Question: How to set the default controller in MVC4?
I've tried adding the below code to the Global.ascx but it said "Only assignment, call, increment, decrement, and new object expressions can be used as a statement", seems it can't find the "route", did I put it on the wrong place?
'''
routes.MapRoute(
"Default",
"{controller}/{action}/{id}",
new { controller = "Home", action = "Index",
id = UrlParameter.Optional }
);
'''
Below is the screenshot:

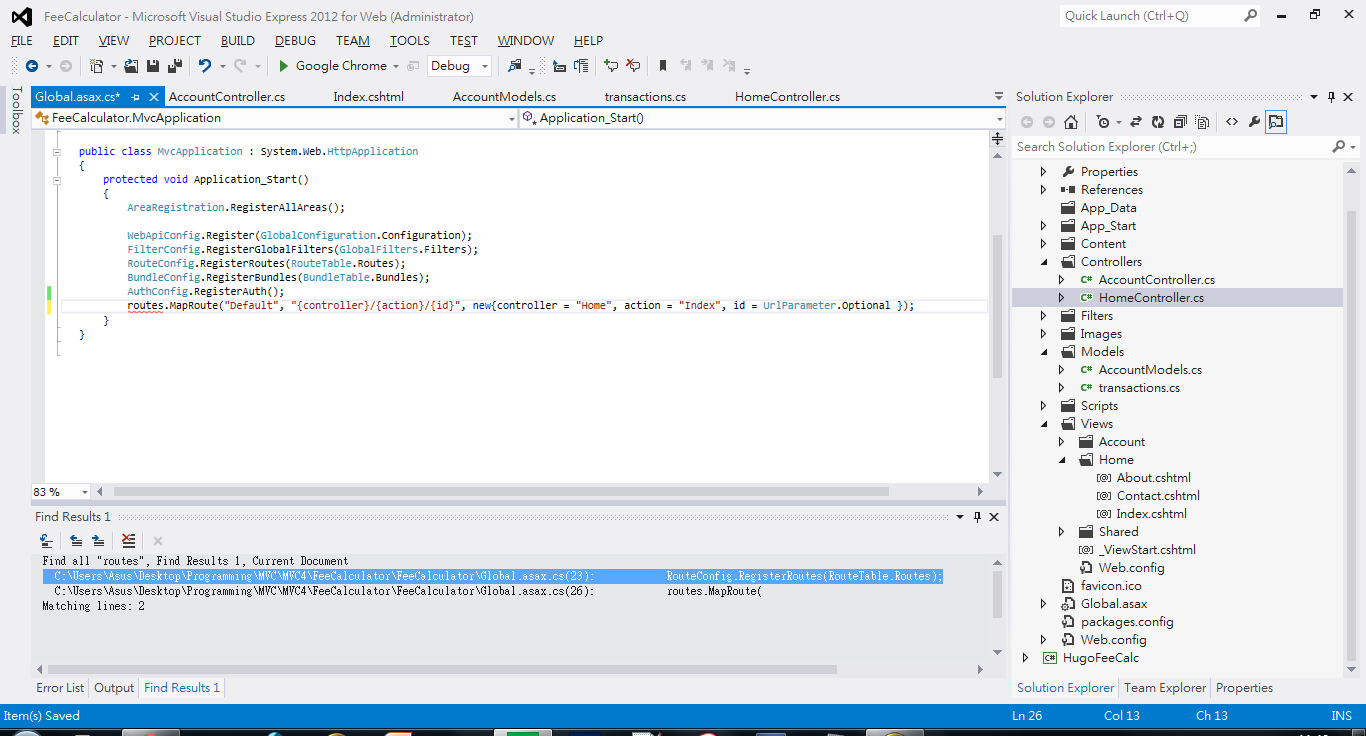
Answer: Take a look at App_Start/RouteConfig.cs file. This is where you will be able to configure routes in the way you want.
There, you will find code similar to this:
'''
public class RouteConfig
{
public static void RegisterRoutes(RouteCollection routes)
{
routes.IgnoreRoute("{resource}.axd/{*pathInfo}");
routes.MapRoute(
name: "Default",
url: "{controller}/{action}/{id}",
defaults: new { controller = "Home", action = "Index", id = UrlParameter.Optional }
);
}
}
'''